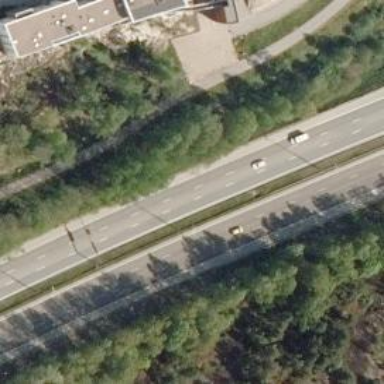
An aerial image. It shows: Asphalt motorway.